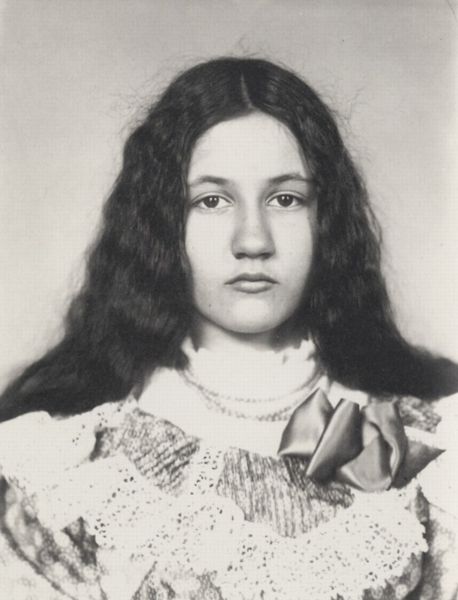
Titel: Denise
Künstler: Francois Emile Zola
Schlagwörter: dunkel, gemälde, kopf, schatten, weiß, mädchen, ausschnitt, braun, fenster, frau, grau, haar, hell, hintergrund, kleid, licht, mund, nase, schmuck, schwarz, stirn, zeichnung, blick, blüte, malerei, schleife, jung, augen, gesicht, kragen, lang, samt, spitze, trauer, bildnis, hals, portrait, porträt, öl, auge, haare, lange haare, realismus, strick, spitzen, augenbrauen, brustbild, en face, frontal, kinn, lippe, lippen, locke, locken, mittelscheitel, perlen, scheitel, schulter, schultern, seide, traurig, rund, wellen, backen, kette, white, black, collar, dress, face, hair, lace, nose, old, weiblich, woman, ernst, streng, brauen, glanz, pupillen, gestreift, streifen, picture, junge, rüschen, augenbraue, oberkörper, perlenkette, geschlossen, halskette, foto, fotografie, photographie, schwarze haare, offen, schwarz weiss, portait, ketten, krause, photo, wellig, gesichtsausdruck, background, girl, young, eyes, ribbon, kamerablick, black and white, expression, aufnahme, necklace, gewellt, stupsnase, satin, dauerwelle, photografie, schwaz, clothes, neck, large, inn, gehäkelt, lips, long hair, simple, langhaar, china, lochmuster, bow, photograph, photography, ellig, häkelkleid, seidenschleife, strefen, zolas tochter, europe, offene haare, wavy, fo, brunette, twentieth century, innocent, keten, adolescent, teen, teenage, closeup, 여자, 리본, 흑백사진, 외국인, 장발, 흑발, 평범하다, 코가 크다?, 곱슬머리, static